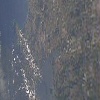
Label: land